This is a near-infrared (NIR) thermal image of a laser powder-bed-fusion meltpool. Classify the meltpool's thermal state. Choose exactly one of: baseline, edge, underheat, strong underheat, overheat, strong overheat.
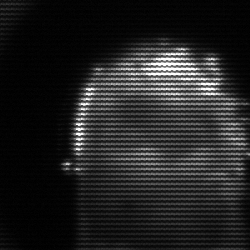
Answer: baseline